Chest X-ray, PA view. Patient: 46 years old, sex F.
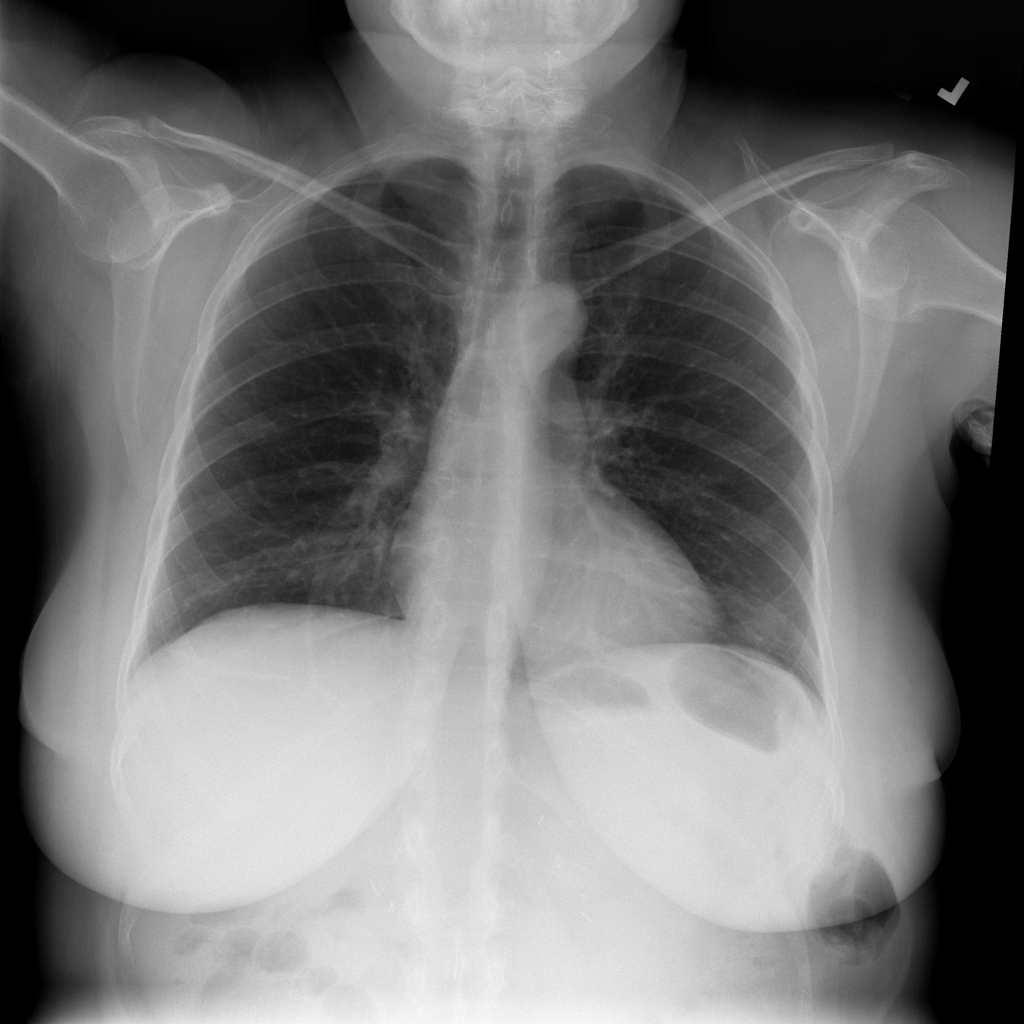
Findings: Atelectasis